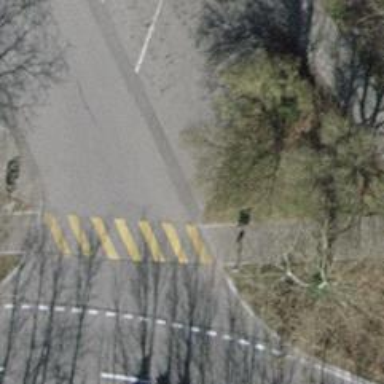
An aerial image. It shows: Bollard.